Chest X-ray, PA view. Patient: 21 years old, sex M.
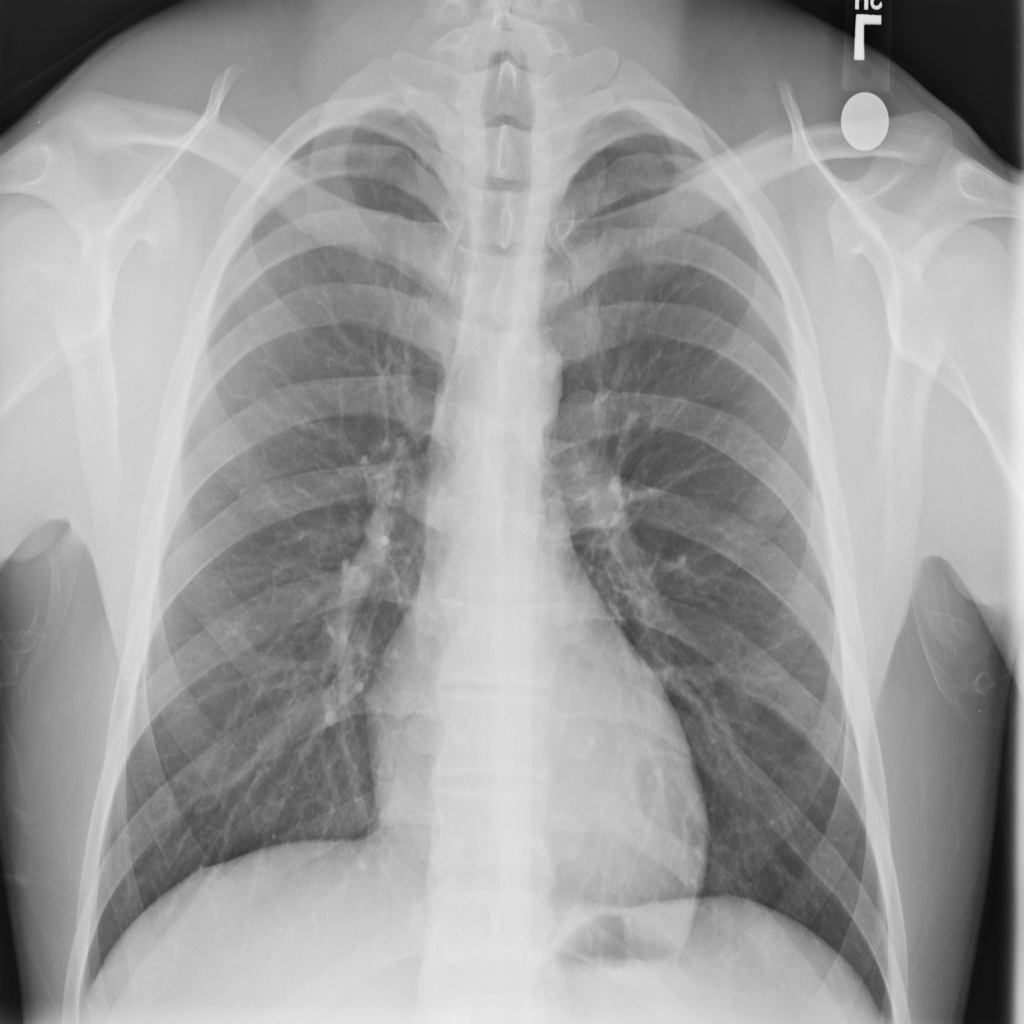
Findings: No Finding